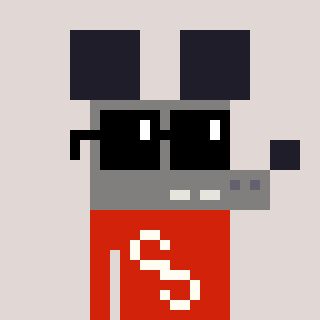
a pixel art character with square black sunglasses, a mouse-shaped head and a red-colored body on a warm background